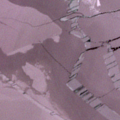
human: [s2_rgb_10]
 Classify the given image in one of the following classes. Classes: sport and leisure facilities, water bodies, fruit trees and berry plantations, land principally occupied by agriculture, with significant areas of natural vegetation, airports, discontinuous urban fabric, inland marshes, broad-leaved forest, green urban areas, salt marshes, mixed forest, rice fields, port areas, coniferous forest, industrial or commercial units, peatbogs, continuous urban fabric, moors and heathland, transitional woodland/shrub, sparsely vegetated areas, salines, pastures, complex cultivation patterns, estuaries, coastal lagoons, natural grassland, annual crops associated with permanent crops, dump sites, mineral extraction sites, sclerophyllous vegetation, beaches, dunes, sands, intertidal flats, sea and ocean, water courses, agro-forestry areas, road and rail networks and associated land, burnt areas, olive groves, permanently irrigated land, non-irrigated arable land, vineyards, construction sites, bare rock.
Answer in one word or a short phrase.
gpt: sea and ocean